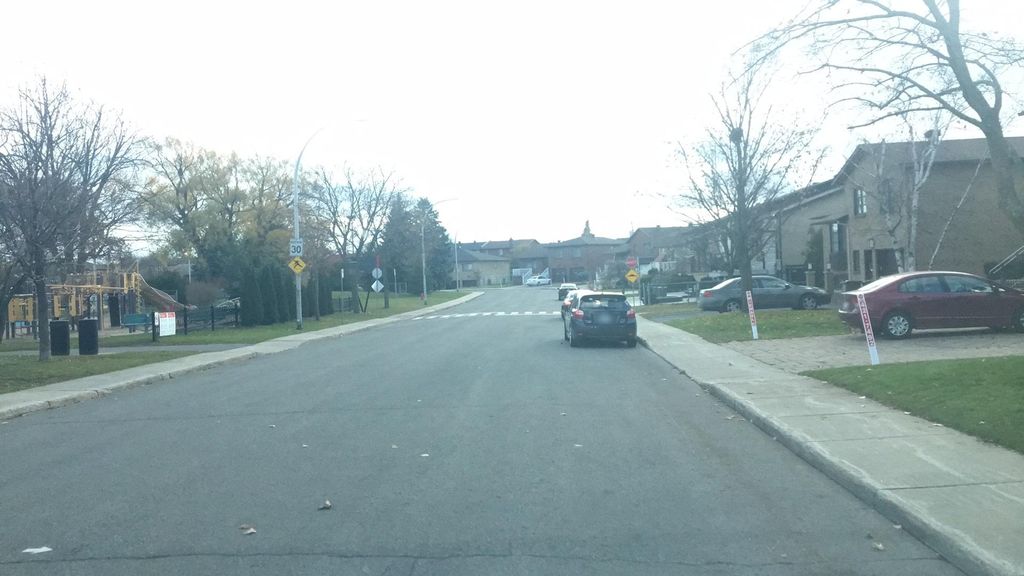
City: montreal